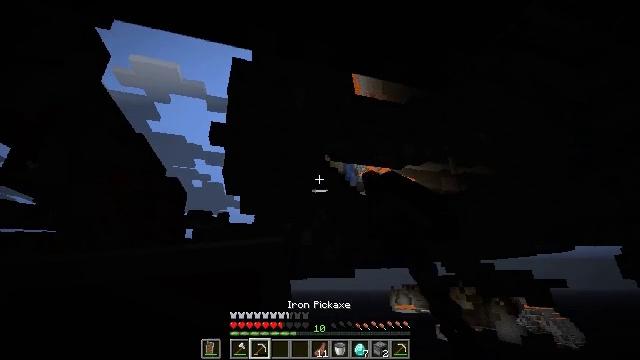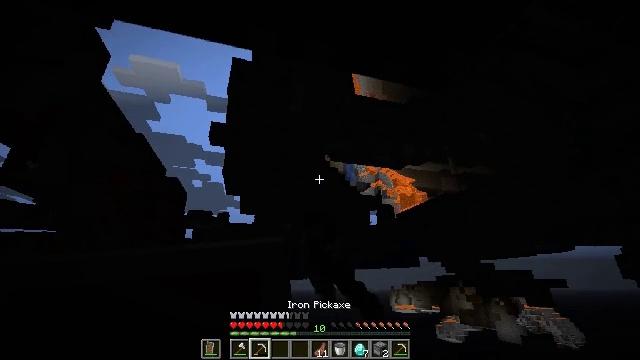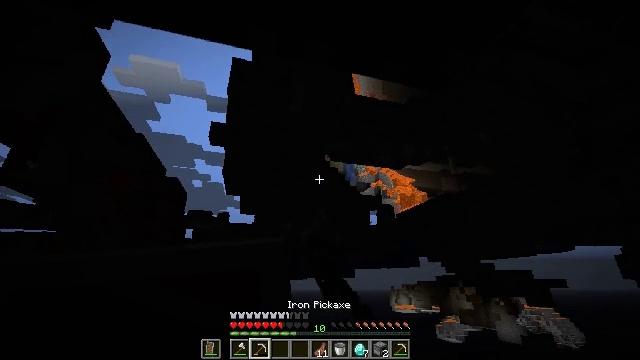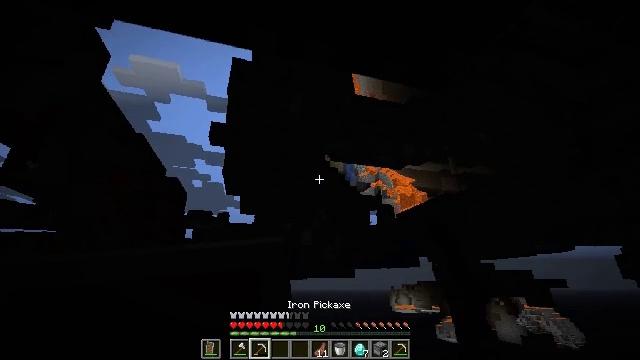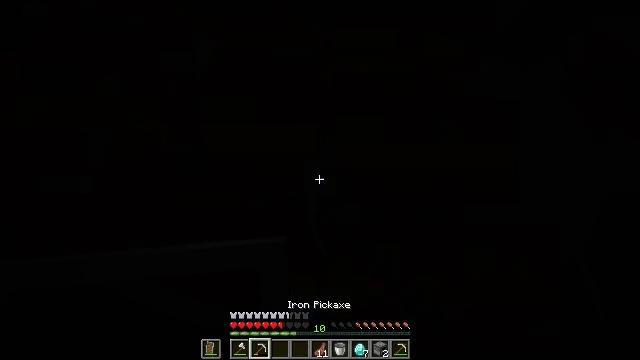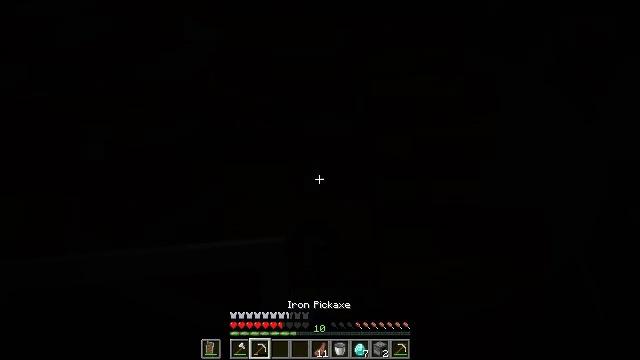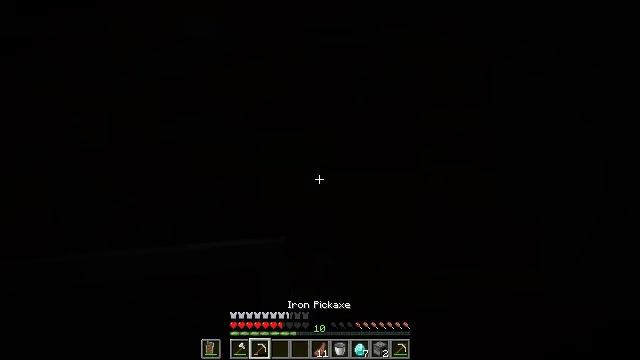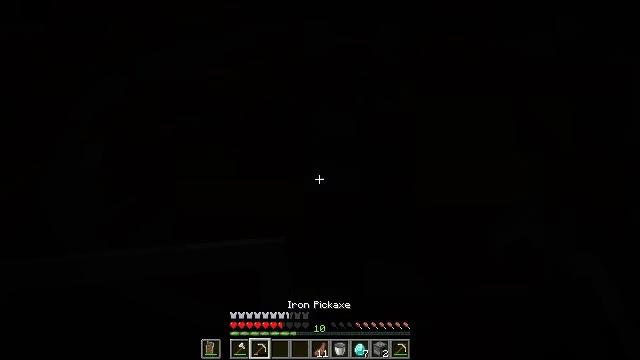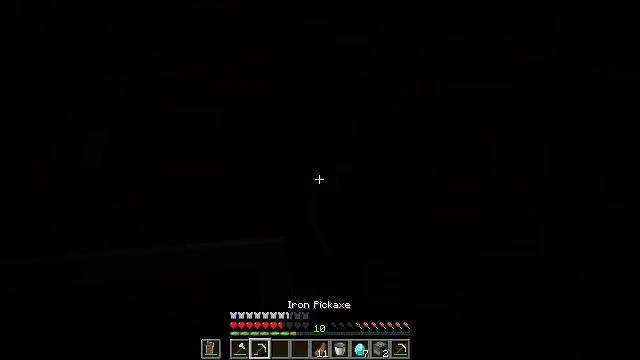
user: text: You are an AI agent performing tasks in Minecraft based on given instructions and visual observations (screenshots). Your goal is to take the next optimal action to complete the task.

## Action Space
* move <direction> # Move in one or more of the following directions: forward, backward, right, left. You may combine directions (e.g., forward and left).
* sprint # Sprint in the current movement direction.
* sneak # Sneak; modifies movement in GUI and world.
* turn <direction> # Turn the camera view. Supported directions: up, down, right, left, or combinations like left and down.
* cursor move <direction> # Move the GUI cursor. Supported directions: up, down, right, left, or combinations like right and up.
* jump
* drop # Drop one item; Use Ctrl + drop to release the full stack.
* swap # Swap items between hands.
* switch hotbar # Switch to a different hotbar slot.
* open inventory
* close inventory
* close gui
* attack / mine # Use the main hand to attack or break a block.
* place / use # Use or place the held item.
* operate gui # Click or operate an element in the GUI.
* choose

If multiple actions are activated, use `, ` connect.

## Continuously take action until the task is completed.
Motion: motion action
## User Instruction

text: Attack the composter to add it to your inventory.
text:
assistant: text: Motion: attack / mine
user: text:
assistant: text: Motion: attack / mine
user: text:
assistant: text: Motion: attack / mine
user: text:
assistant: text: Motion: attack / mine
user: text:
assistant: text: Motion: attack / mine
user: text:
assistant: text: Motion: attack / mine
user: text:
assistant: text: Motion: attack / mine
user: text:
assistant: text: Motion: attack / mine
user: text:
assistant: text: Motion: attack / mine